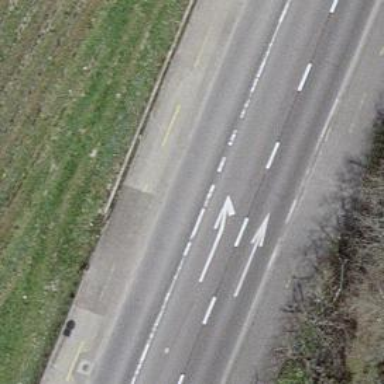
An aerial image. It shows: Cycleway.